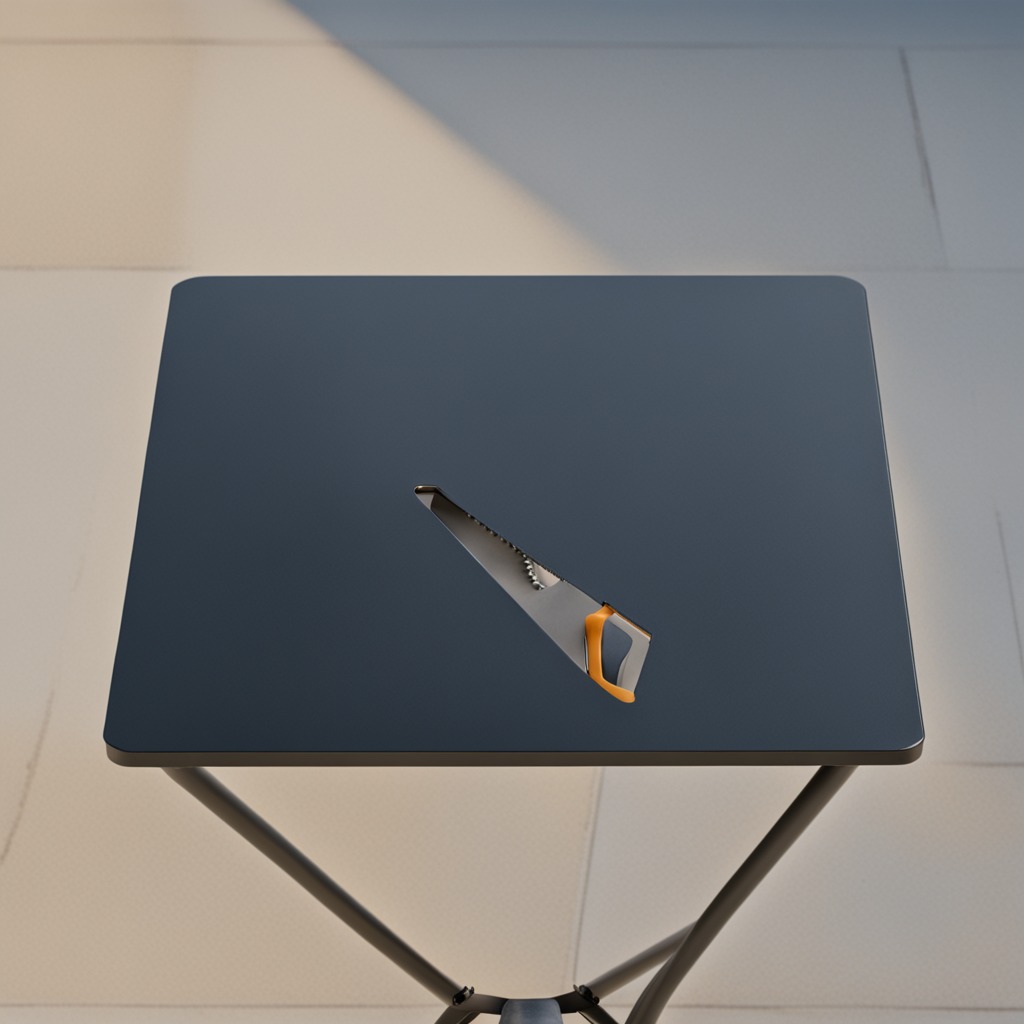
A handheld metal saw lies on the clean utility table in a temporary outdoor tool station.